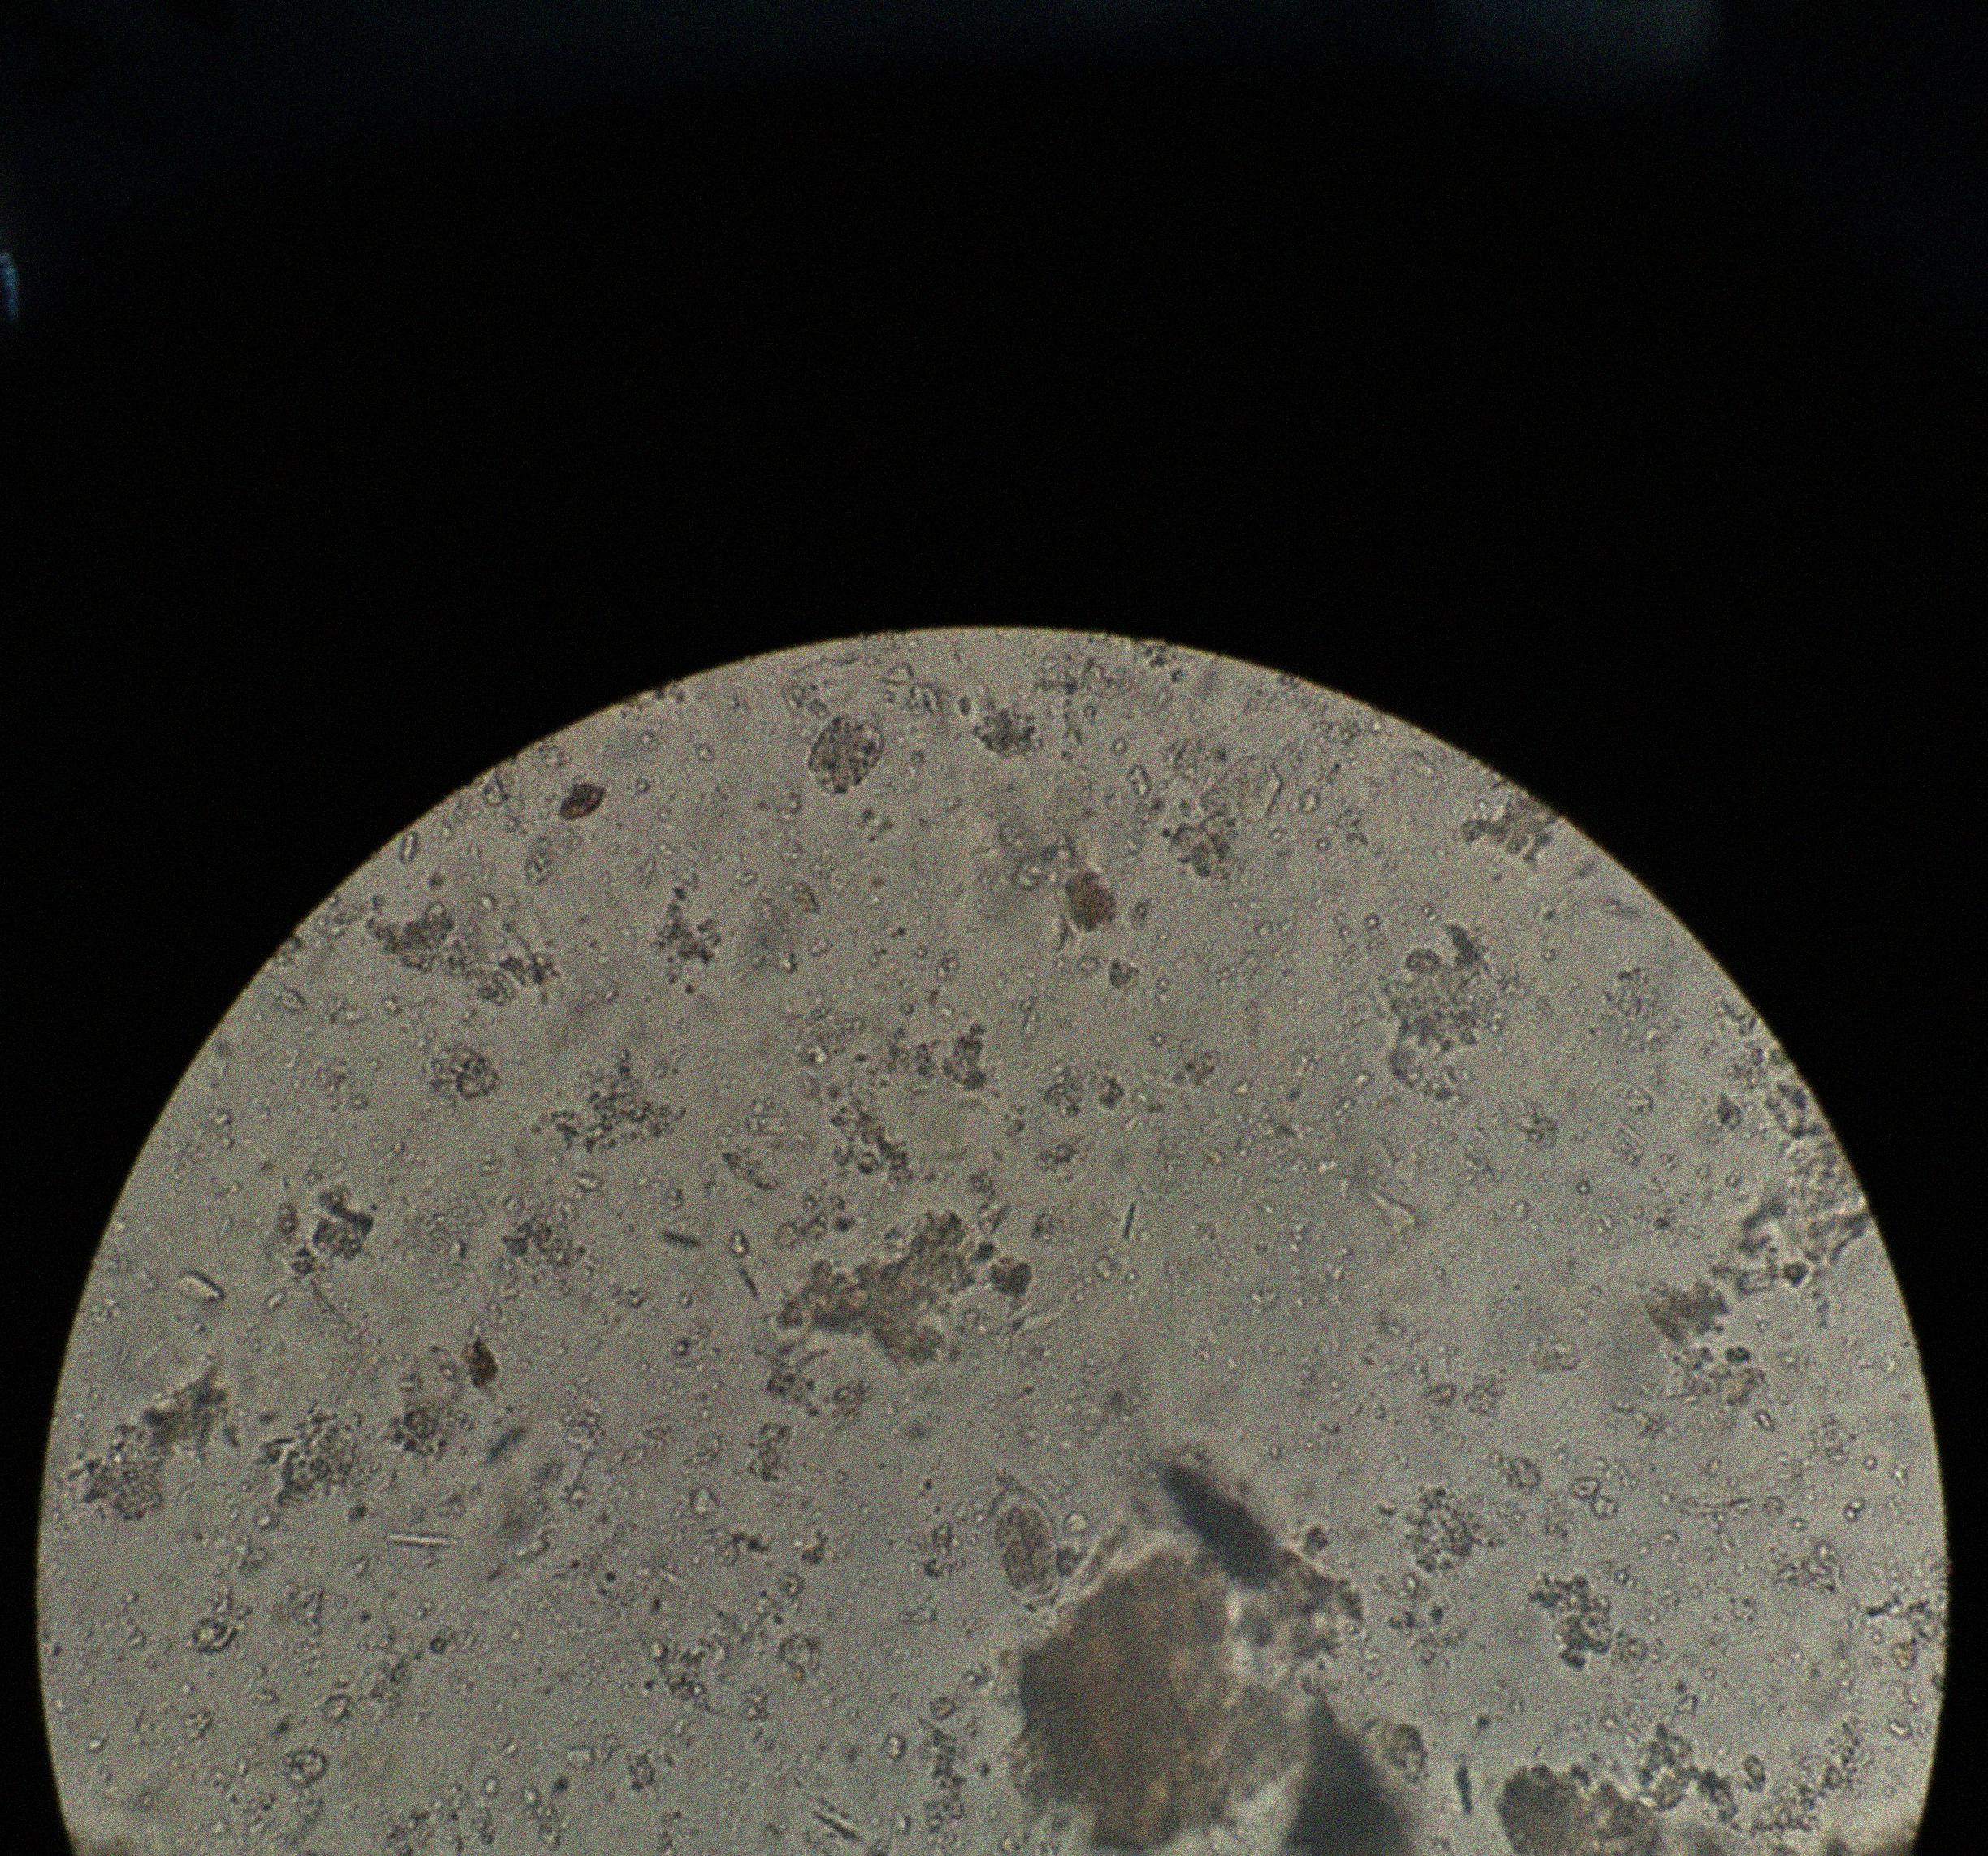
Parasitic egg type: Capillaria philippinensis